Question: I've used the tutorial in this <URL> which demonstrates a great way of using different colors for buttons.
He has demonstrated all the colors for the buttons as below

for red He mentions as
'''
<?xml version="1.0" encoding="utf-8"?>
<selector xmlns:android="http://schemas.android.com/apk/res/android">
<item android:state_pressed="true" >
<shape>
<solid
android:color="#ef4444" />
<stroke
android:width="1dp"
android:color="#992f2f" />
<corners
android:radius="3dp" />
<padding
android:left="10dp"
android:top="10dp"
android:right="10dp"
android:bottom="10dp" />
</shape>
</item>
<item>
<shape>
<gradient
android:startColor="#ef4444"
android:endColor="#992f2f"
android:angle="270" />
<stroke
android:width="1dp"
android:color="#992f2f" />
<corners
android:radius="3dp" />
<padding
android:left="10dp"
android:top="10dp"
android:right="10dp"
android:bottom="10dp" />
</shape>
</item>
</selector>
'''
But he has not mentioned the color for Orange in the
- -
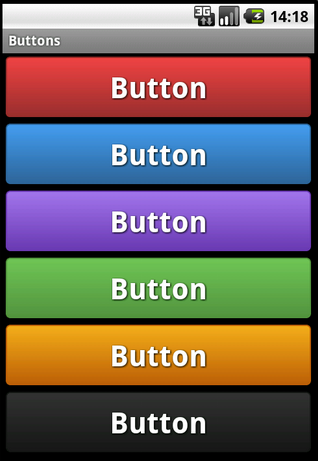
Answer: Check all color codes <URL>
just replace your desired color in
'''
<item>
<shape>
<gradient
android:startColor="#ef4444"
android:endColor="#992f2f"
android:angle="270" />
<stroke
android:width="1dp"
android:color="#992f2f" />
<corners
android:radius="3dp" />
<padding
android:left="10dp"
android:top="10dp"
android:right="10dp"
android:bottom="10dp" />
</shape>
</item>
'''
These two lines
'''
android:startColor="#ef4444"
android:endColor="#992f2f"
'''
padding is the inside spacing and stroke is the width of boundary of button. just replace the colors in gradient tag and make your desired button.